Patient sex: M
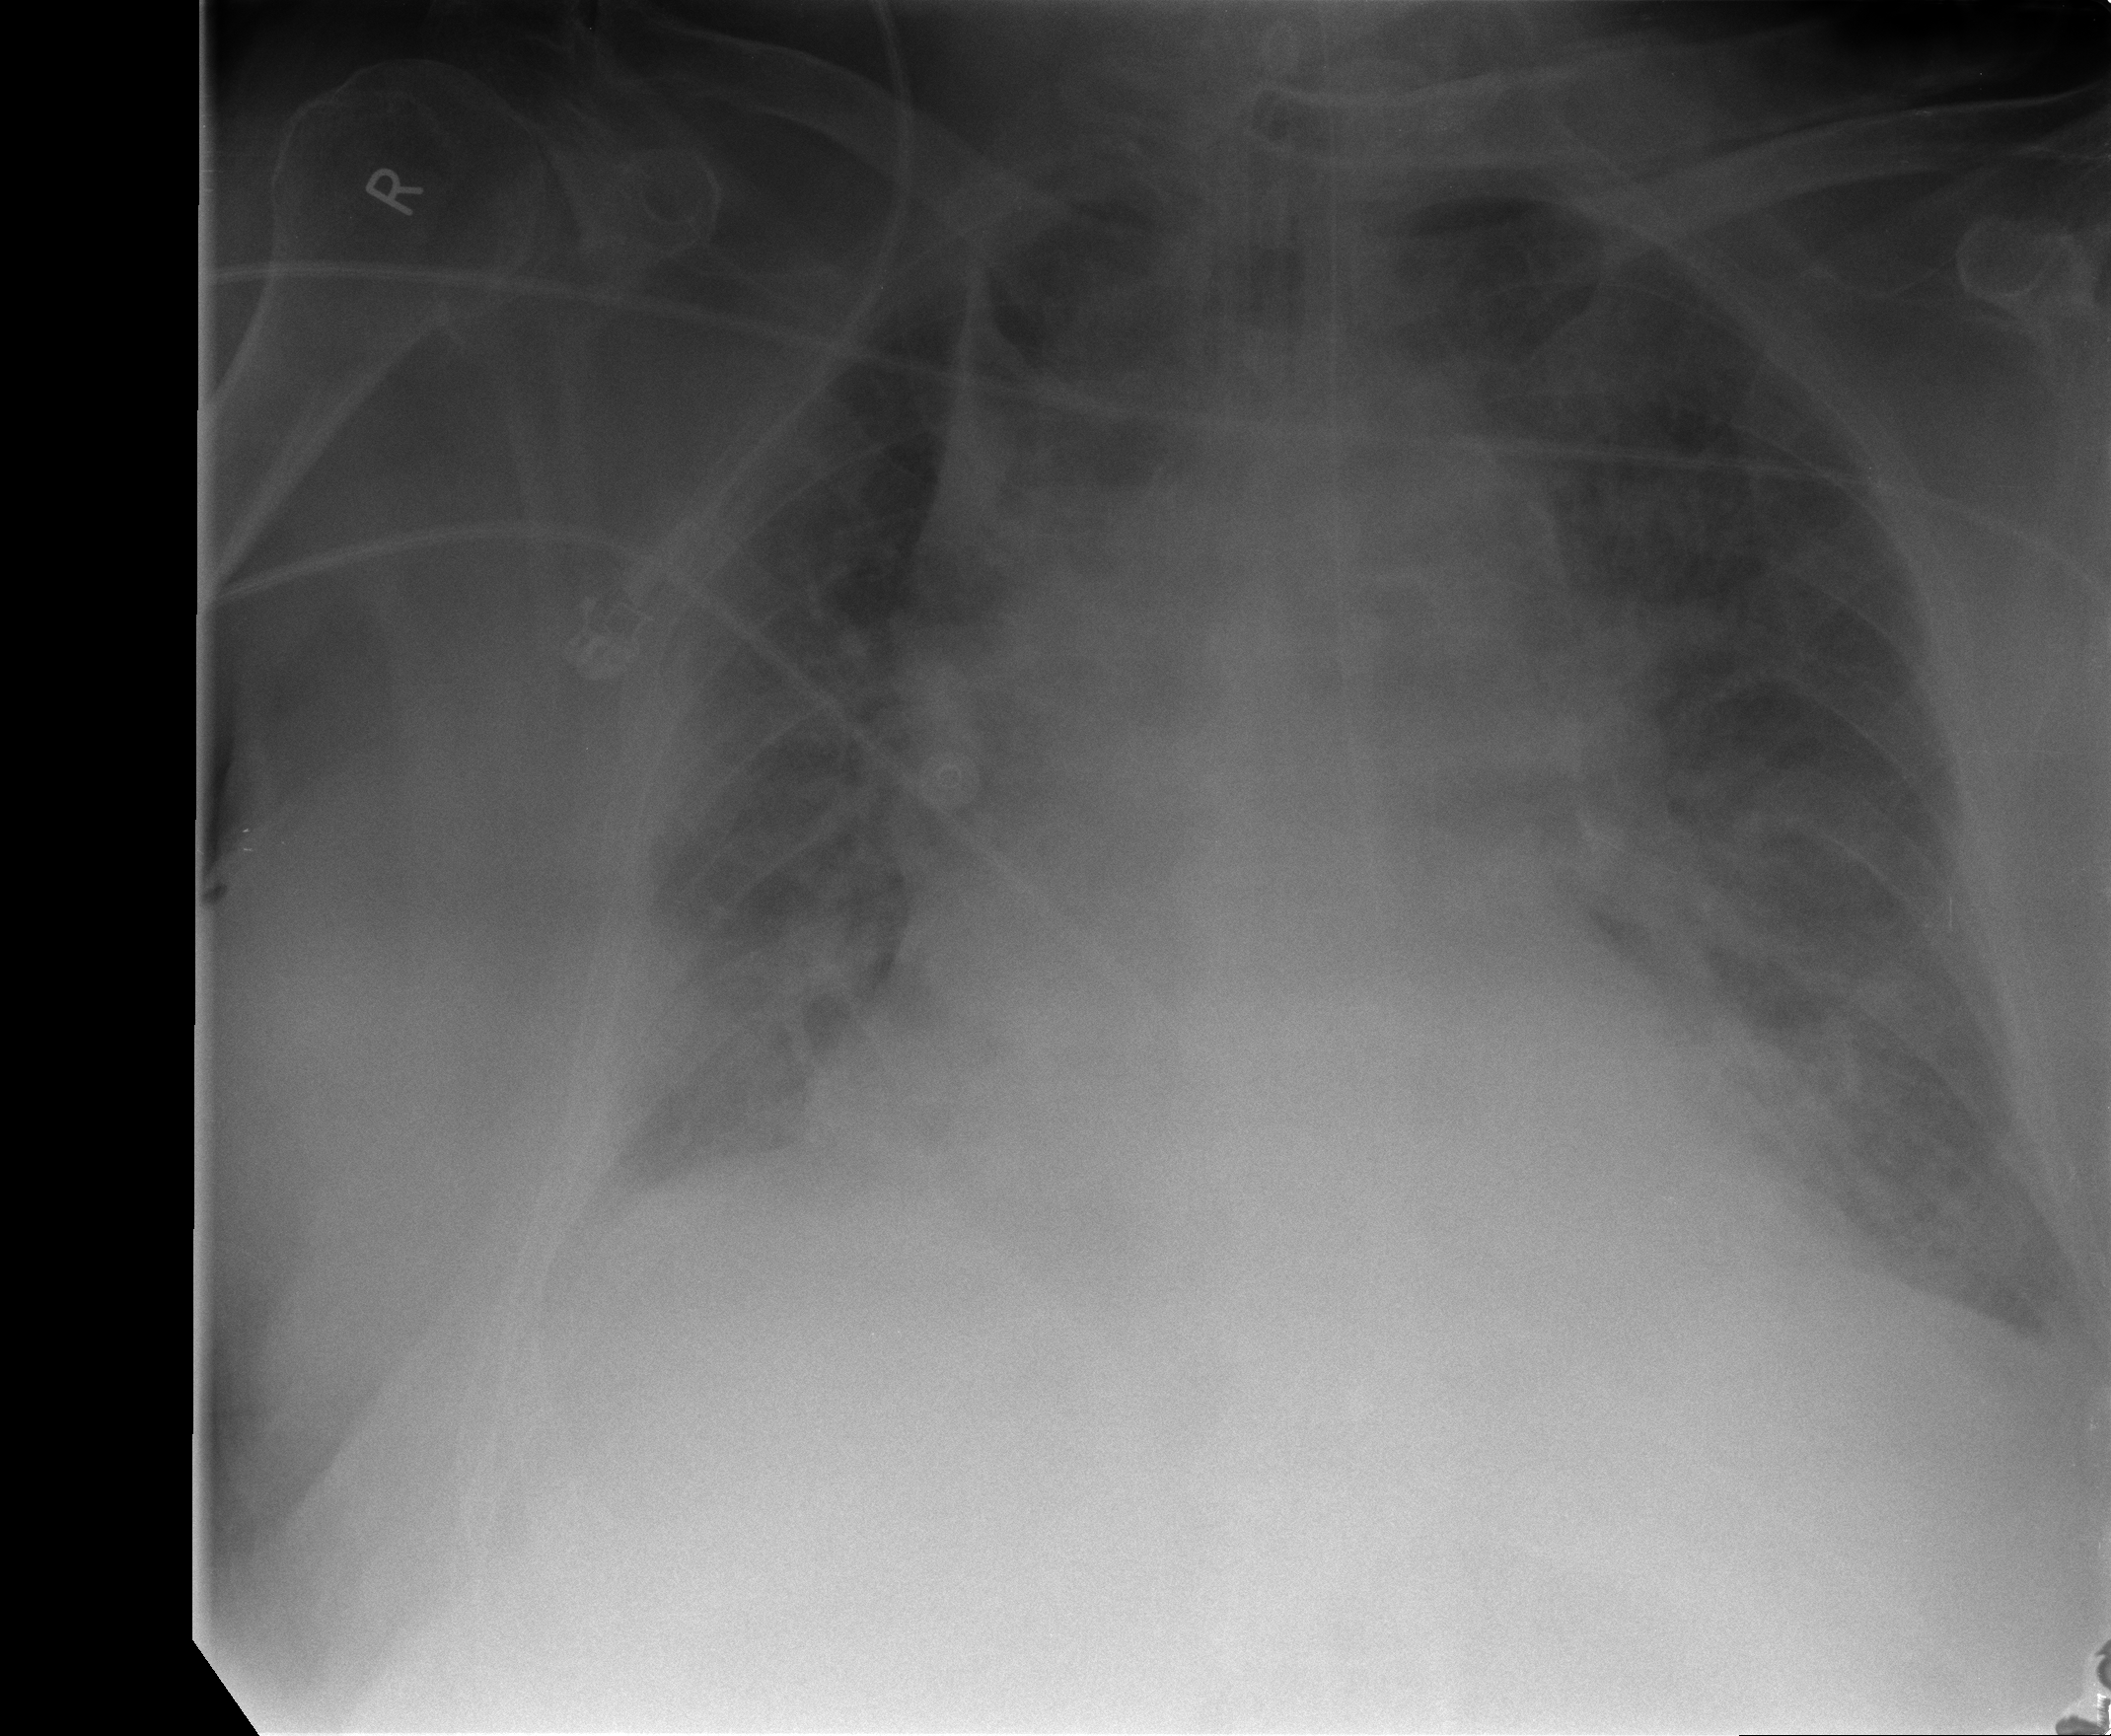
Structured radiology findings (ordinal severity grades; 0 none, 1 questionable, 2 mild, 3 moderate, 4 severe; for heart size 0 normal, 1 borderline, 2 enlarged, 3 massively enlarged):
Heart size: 2
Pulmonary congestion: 3
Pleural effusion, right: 2
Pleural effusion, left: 2
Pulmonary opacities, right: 2
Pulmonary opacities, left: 2
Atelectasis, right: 2
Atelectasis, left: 2